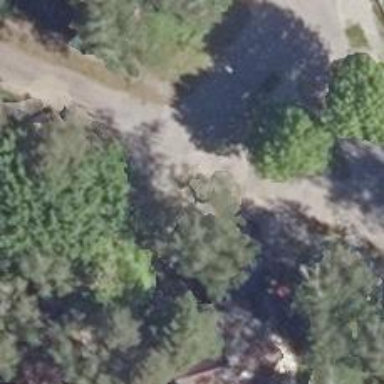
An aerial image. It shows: Residential road with sidewalks on both sides.